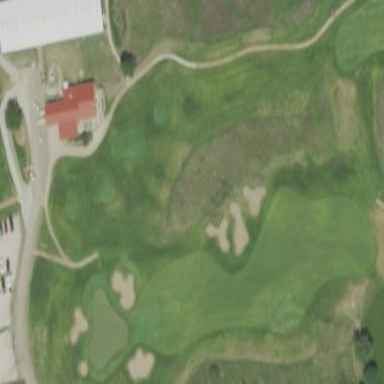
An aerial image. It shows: Golf fairway surrounded by grass.